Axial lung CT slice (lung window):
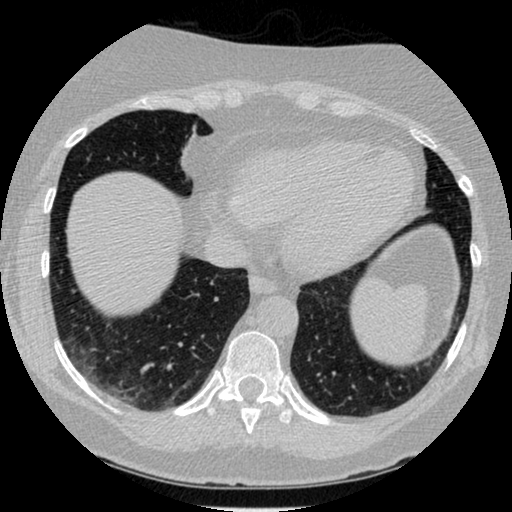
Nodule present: no